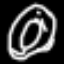
Label: donut